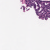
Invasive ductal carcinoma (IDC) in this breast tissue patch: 0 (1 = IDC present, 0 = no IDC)